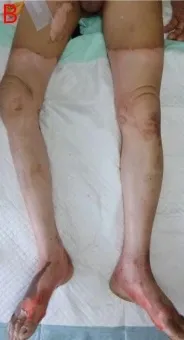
B) Post wound debridement.
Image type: medical_photograph (skin_photograph)